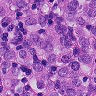
Metastatic tissue present: yes